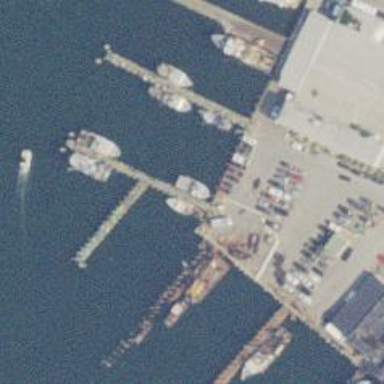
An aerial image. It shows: Man-made pier.